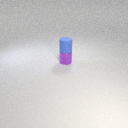
small blue rubber cylinder above small purple metal cylinder